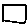
Label: square